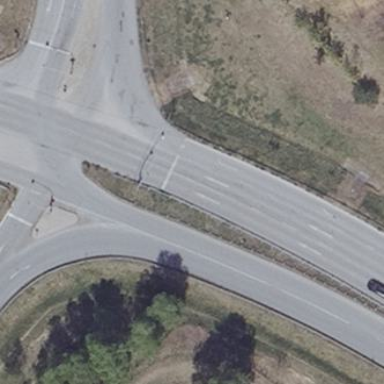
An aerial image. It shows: Asphalt road junction at the primary highway area.